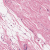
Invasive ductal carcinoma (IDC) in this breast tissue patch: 0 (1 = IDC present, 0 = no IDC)